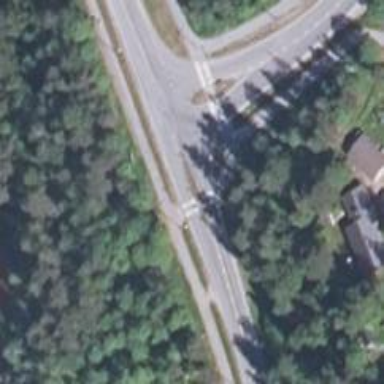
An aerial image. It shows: Secondary road made of asphalt leading to roundabout.